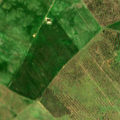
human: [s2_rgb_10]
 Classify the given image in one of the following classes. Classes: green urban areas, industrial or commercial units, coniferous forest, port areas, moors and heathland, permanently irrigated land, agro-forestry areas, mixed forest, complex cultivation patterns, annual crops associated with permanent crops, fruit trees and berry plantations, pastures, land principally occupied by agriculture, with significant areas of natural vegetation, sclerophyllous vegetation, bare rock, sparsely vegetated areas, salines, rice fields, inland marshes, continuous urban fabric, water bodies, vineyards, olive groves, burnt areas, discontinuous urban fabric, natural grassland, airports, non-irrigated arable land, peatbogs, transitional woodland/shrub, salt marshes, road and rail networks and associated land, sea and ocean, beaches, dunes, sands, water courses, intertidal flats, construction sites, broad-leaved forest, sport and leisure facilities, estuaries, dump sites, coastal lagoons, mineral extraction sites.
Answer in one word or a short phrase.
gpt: non-irrigated arable land, transitional woodland/shrub